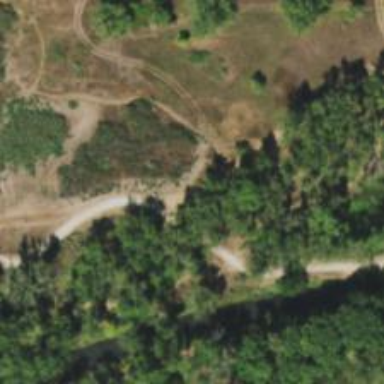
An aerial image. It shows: Path designated as multipurpose trail.